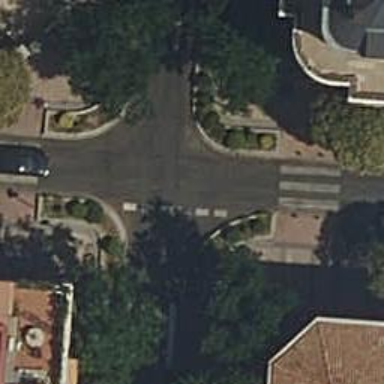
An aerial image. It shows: Zebra crossing on the road.